Field crop: maize
Growth stage: 2
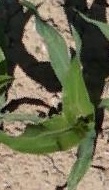
Species: maize